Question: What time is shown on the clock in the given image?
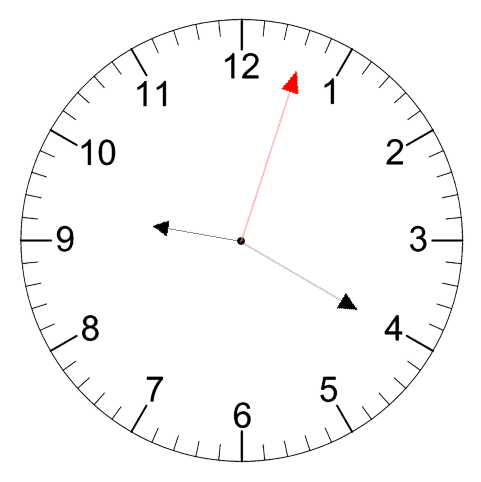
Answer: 09:20:03